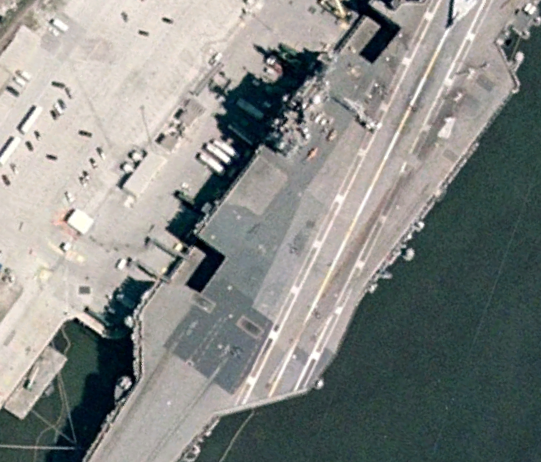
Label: aircraft_carrier